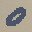
Label: 0